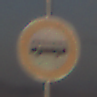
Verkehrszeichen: VerbotKraftomnibusse
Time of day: SunriseSunset
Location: Outdoor (Nature)
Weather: PartlyCloudy
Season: NotSpecified
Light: Natural